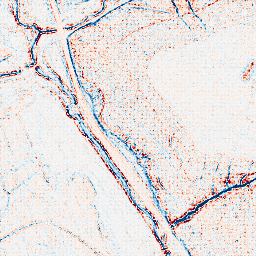
Category: edge_preserving
Decomposition family: bilateral
Decomposition parameters: d: 5
sigma_color: 50
sigma_space: 75
Upsampling method: sinc_hamming
Upsampling parameters: scale: 4
kernel_size: 4
Upsampling scale: 4